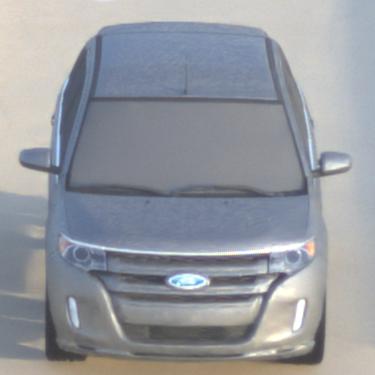
Make: Ford
Model: Edge
Detailed model: Gen. 1 Facelift
Model produced from: 2010
Model produced until: 2015
Doors: 5
Color: gray
Road condition: dry road
Daytime: sunrise or sunset
Contrast: low contrast